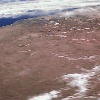
Label: land